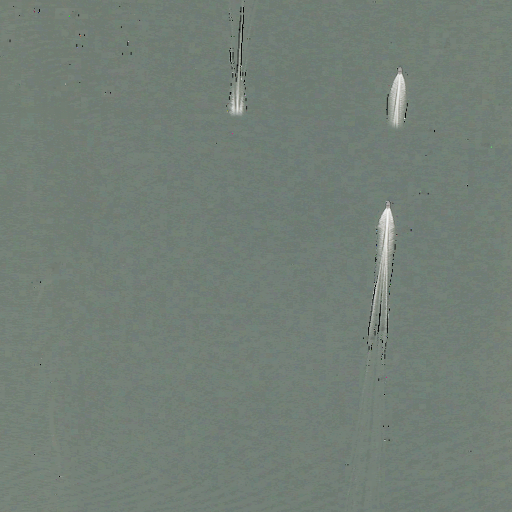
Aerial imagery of bar in Alabama named Buck Island Bar containing only open water